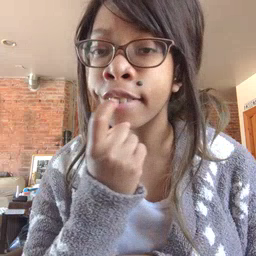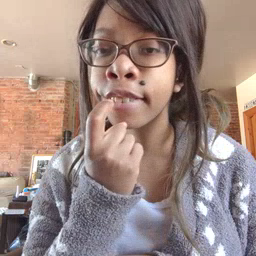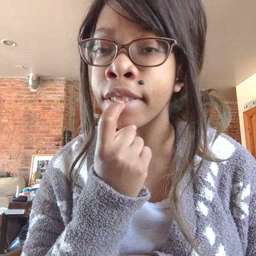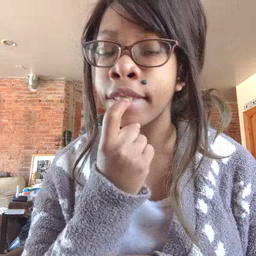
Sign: tooth